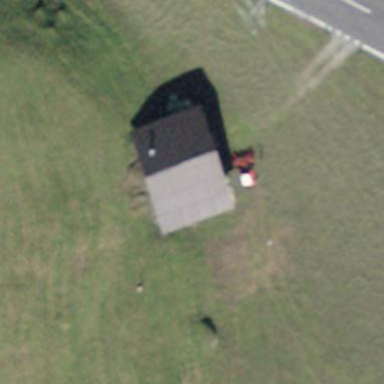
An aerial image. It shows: Rural barn.